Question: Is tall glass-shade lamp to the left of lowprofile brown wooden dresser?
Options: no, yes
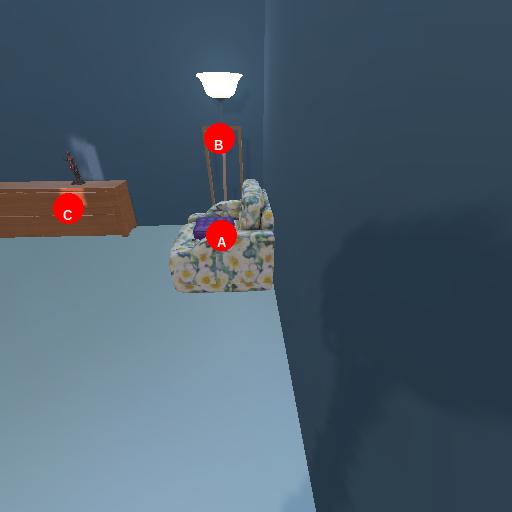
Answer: no